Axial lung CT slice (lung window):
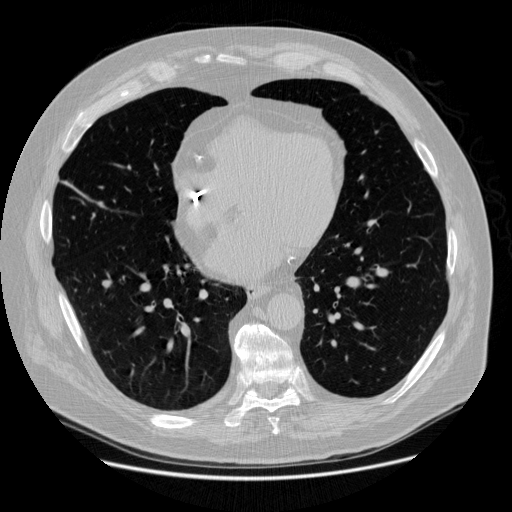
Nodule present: no